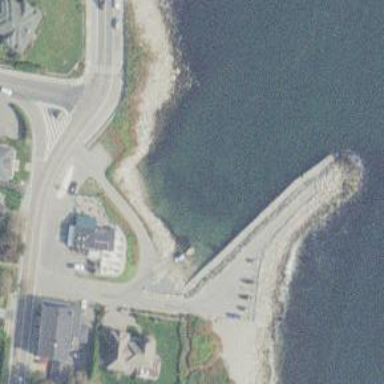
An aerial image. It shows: Slipway on service road designed for leisure land access.